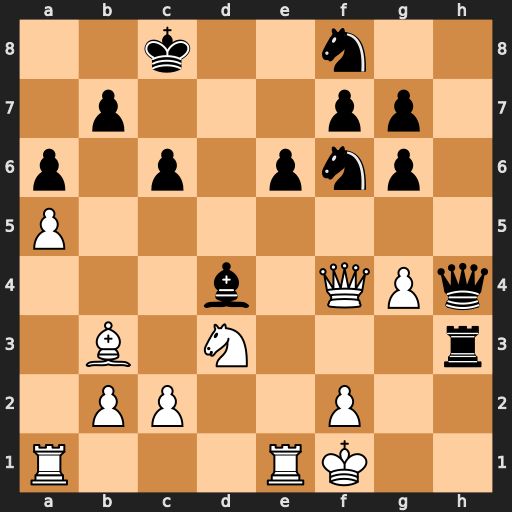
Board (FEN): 2k2n2/1p3pp1/p1p1pnp1/P7/3b1QPq/1B1N3r/1PP2P2/R3RK2
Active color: w
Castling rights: -
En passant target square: -
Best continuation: Qxd4 Qxg4 Qxg4